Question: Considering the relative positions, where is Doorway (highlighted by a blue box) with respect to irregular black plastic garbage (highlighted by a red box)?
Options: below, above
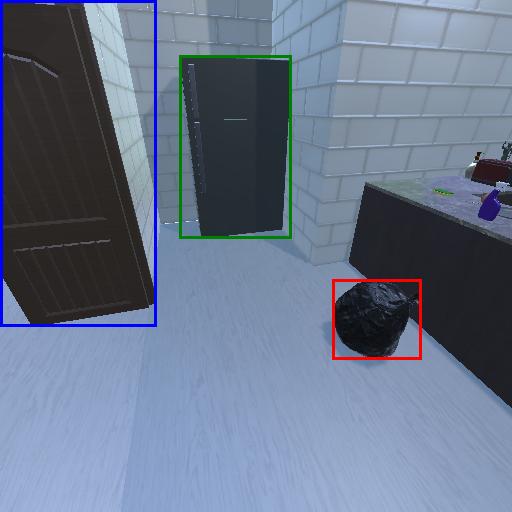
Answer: below